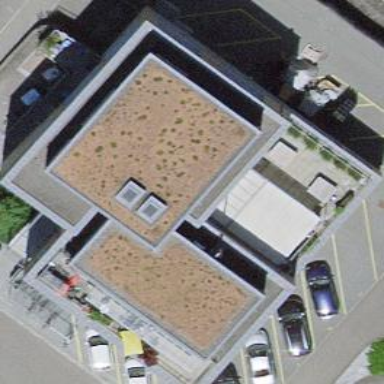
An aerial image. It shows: Commercial building.